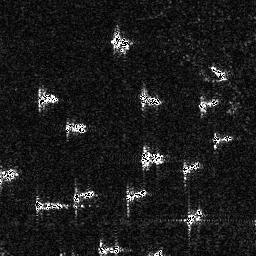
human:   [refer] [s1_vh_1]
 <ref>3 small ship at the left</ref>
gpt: <box>[[14, 33, 22, 40, 0]], [[25, 47, 33, 51, 0]], [[0, 65, 7, 72, 0]]</box>

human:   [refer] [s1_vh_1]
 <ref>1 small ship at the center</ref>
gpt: <box>[[53, 34, 62, 41, 0]]</box>

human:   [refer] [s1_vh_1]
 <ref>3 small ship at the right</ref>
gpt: <box>[[77, 37, 85, 43, 0]], [[82, 51, 90, 55, 0]], [[70, 62, 78, 67, 0]]</box>

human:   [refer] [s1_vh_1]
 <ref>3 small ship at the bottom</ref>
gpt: <box>[[28, 73, 36, 78, 0]], [[48, 72, 57, 78, 0]], [[37, 94, 48, 99, 0]]</box>